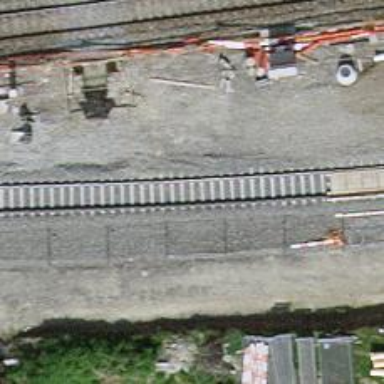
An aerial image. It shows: Rail spur service.